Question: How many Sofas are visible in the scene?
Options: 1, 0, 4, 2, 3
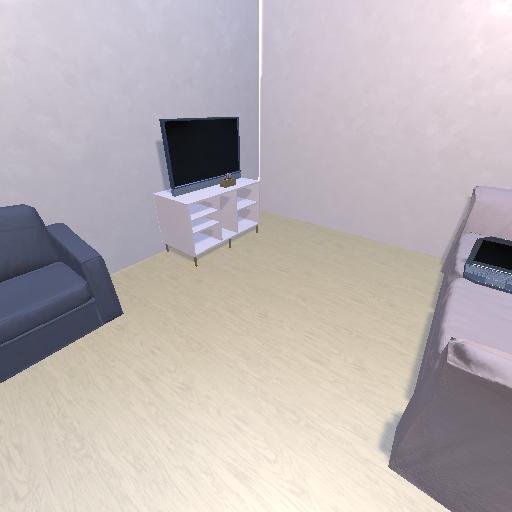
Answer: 1